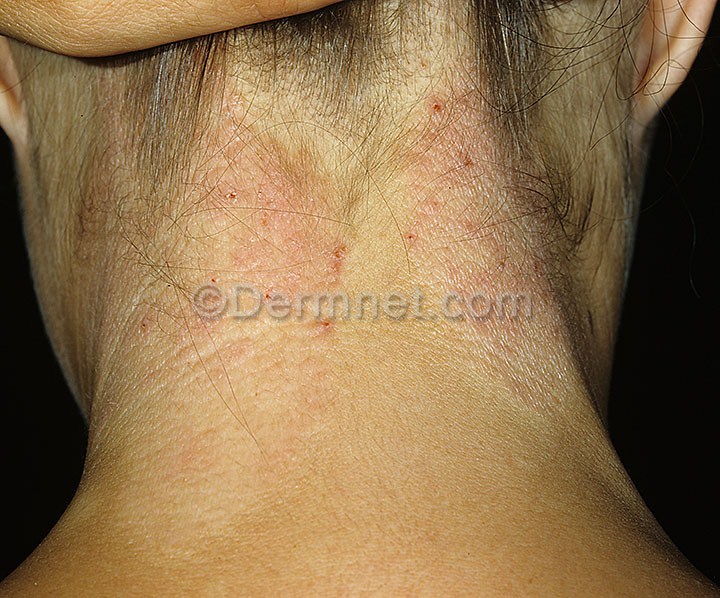
Disease: Eczema Photos